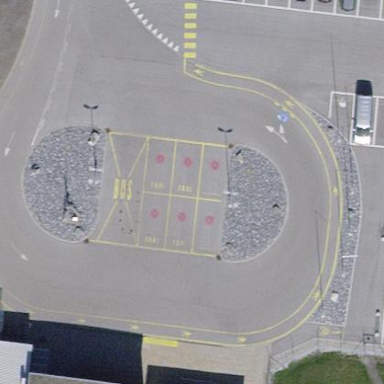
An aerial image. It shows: Taxi stand.